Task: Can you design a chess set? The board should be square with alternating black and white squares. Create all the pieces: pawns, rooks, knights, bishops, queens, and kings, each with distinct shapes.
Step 5565:
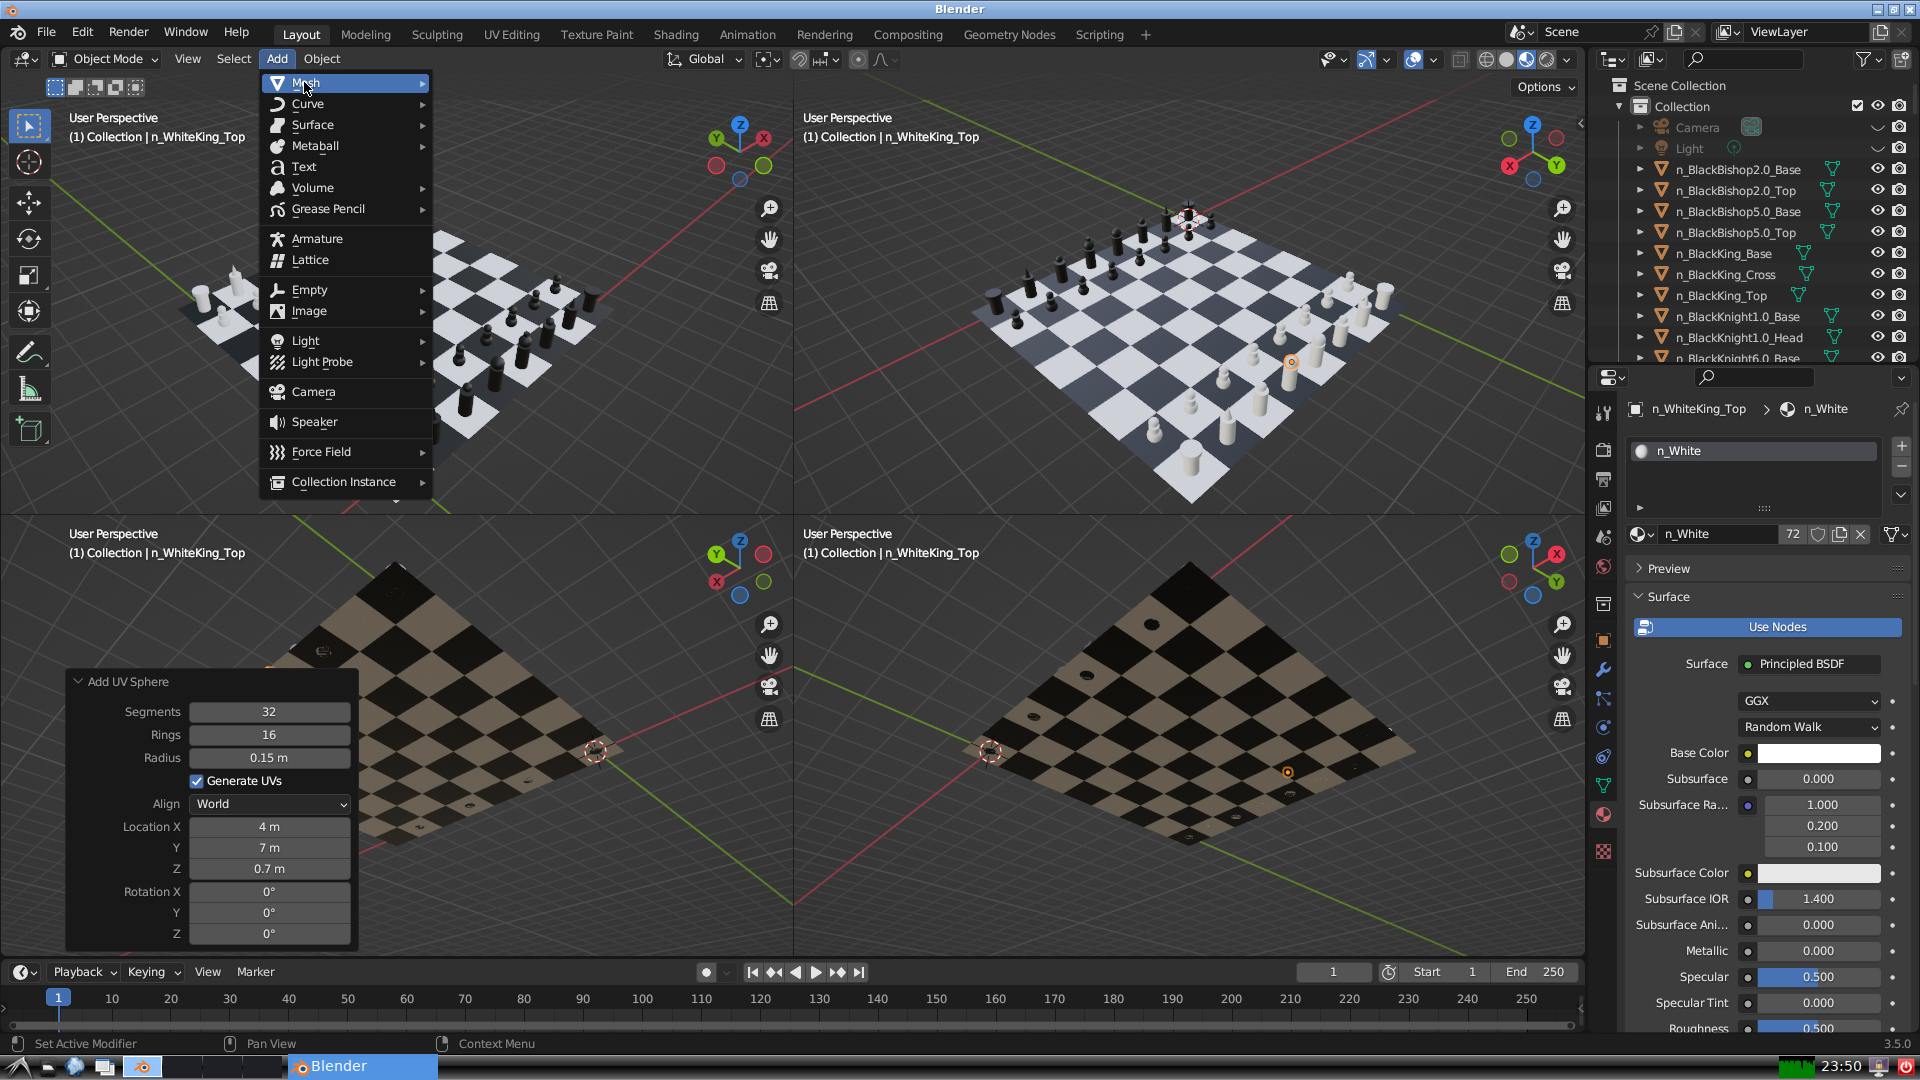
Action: {"mouse_move": [499, 101]}